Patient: sex M, age 34
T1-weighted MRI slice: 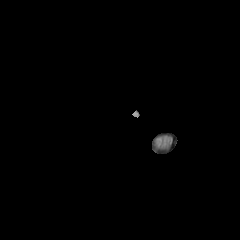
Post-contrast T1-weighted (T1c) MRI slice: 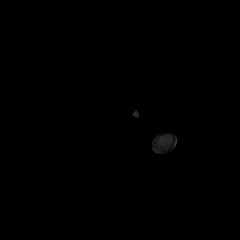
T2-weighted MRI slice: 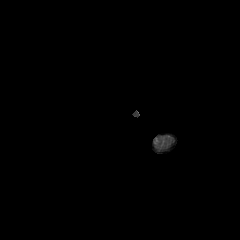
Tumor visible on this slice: no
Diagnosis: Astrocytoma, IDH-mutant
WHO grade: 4